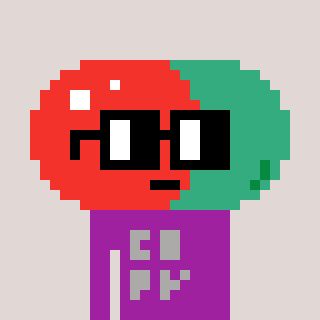
a pixel art character with square black glasses, a pill-shaped head and a magenta-colored body on a warm background